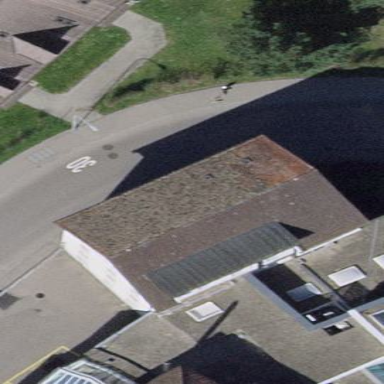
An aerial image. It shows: Commercial building.